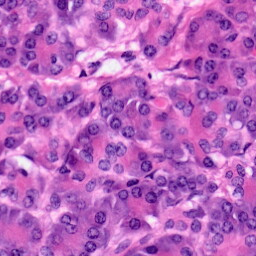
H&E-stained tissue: Pancreatic